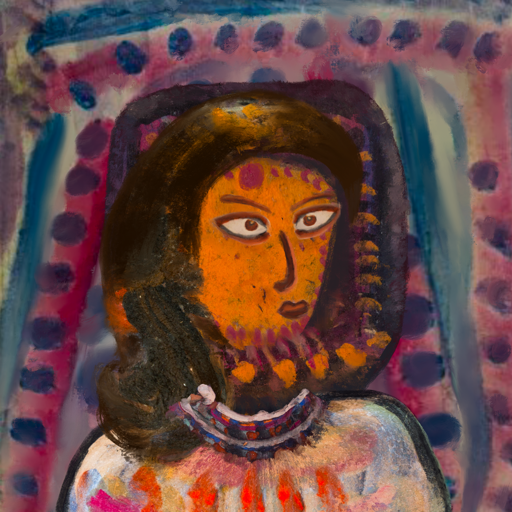
Background: HillGirl, Head And Neck Side: Doll_w_Hair, Face Side: Roy_Bahadur, Bust: Childish, Hair Side: Gypsy_Queen, Head Accessory: Blank, Second Necklace: Blank, Necklace: Hypocrite_1, Baby: Blank